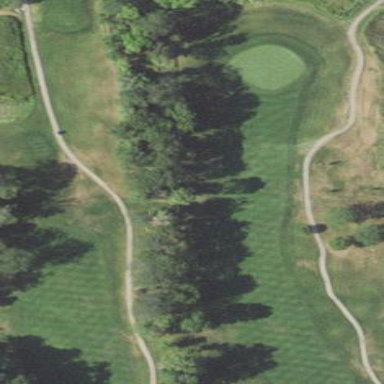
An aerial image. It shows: Golf fairway surrounded by grass.